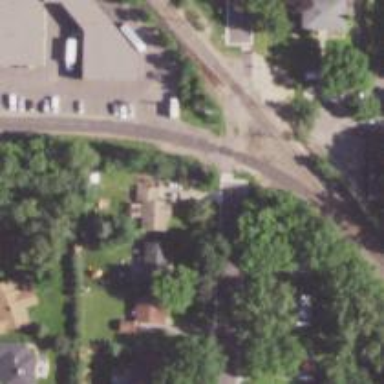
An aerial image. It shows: Railway crossing.